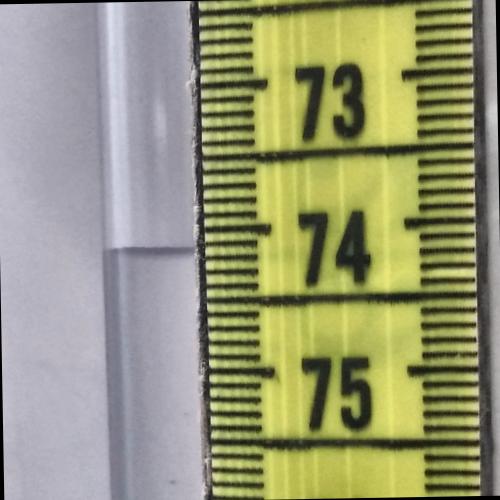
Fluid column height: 74.1 cm